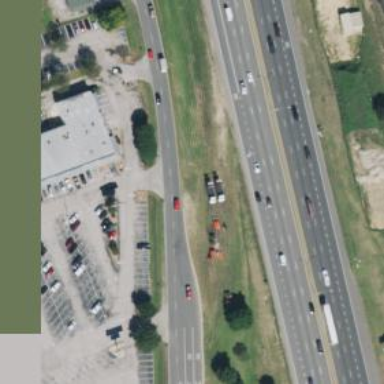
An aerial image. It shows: Secondary road with frontage road.